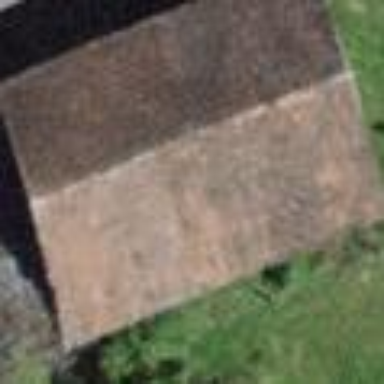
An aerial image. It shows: Rural barn.